Question: I'm using the angular-leaflet-directive and geojson to create map markers using leaflet and mapbox. The popups on the markers aren't correctly aligned on the marker.

'''
angular.extend($scope, { // Map data
geojson: {
data: $scope.filteredShows,
onEachFeature: function (feature, layer) {
layer.bindPopup(feature.properties.artist + '&nbsp;&middot;&nbsp;' + feature.properties.venue);
layer.setIcon(defaultMarker);
layer.on({
mouseover: pointMouseover,
mouseout: pointMouseout
});
layers[feature.properties.id] = layer;
}
}
});
'''
How do I change the offset on the markers?
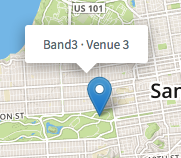
Answer: Using 'popupAnchor: <URL>